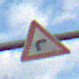
Verkehrszeichen: KurveRechts
Umgebung: Outdoor, Nature
Tageszeit: MorningAfternoon
Wetter: PartlyCloudy
Licht: Natural
Jahreszeit: Autumn
Kontrast: LowContrast